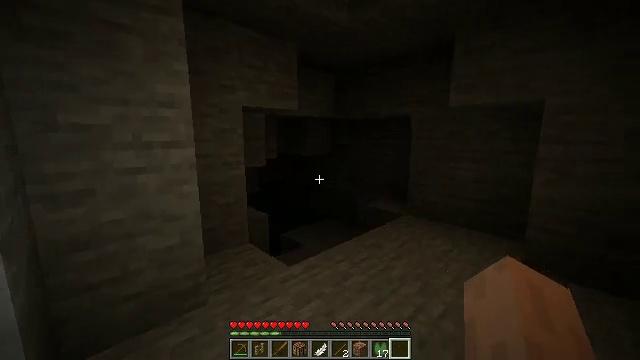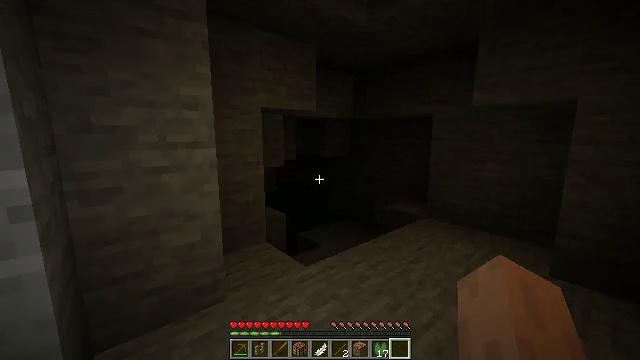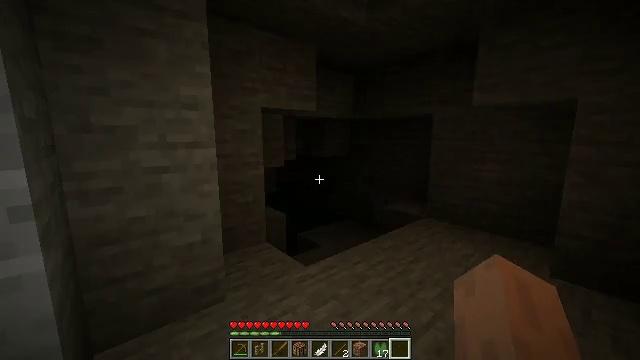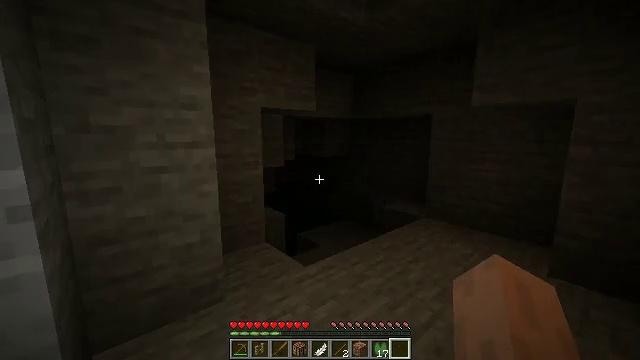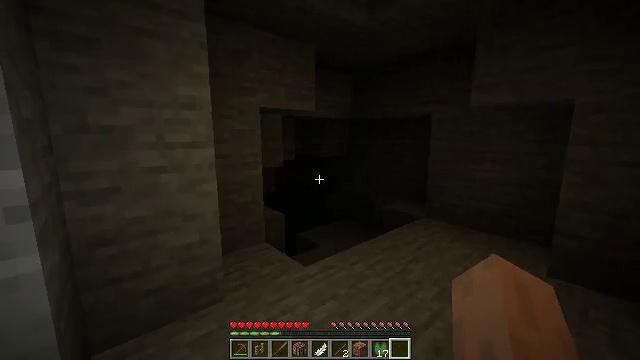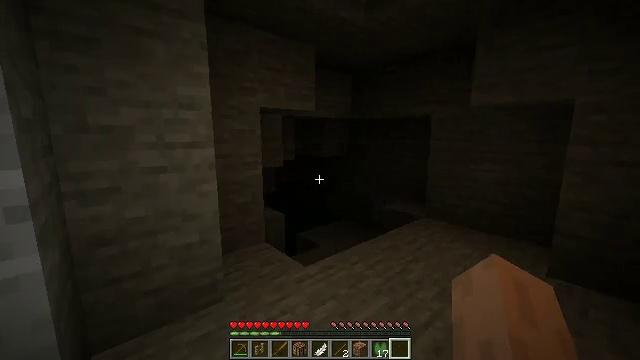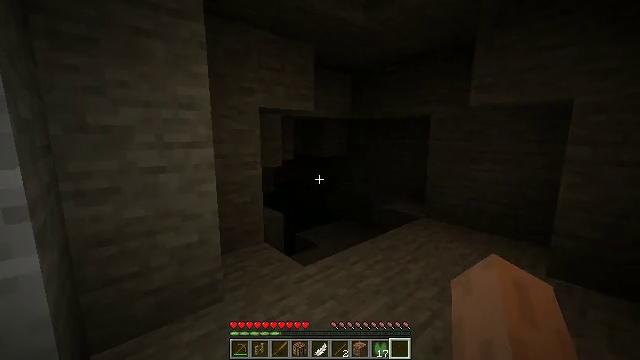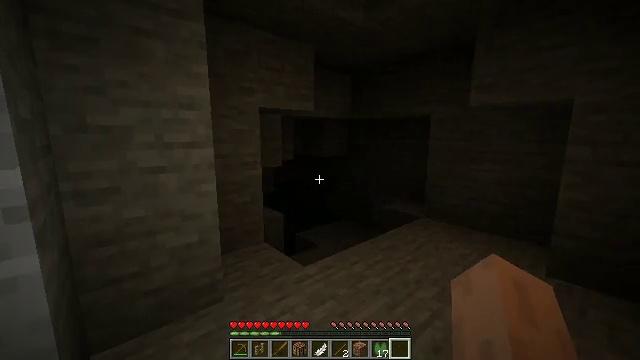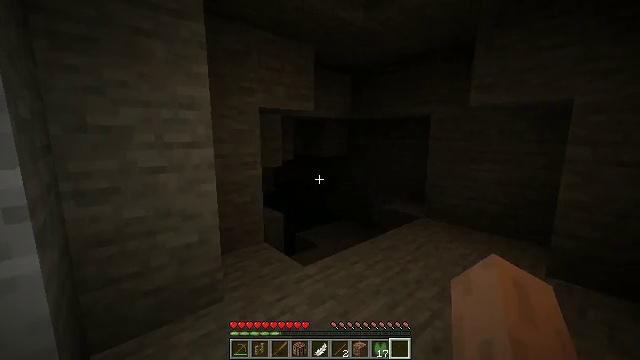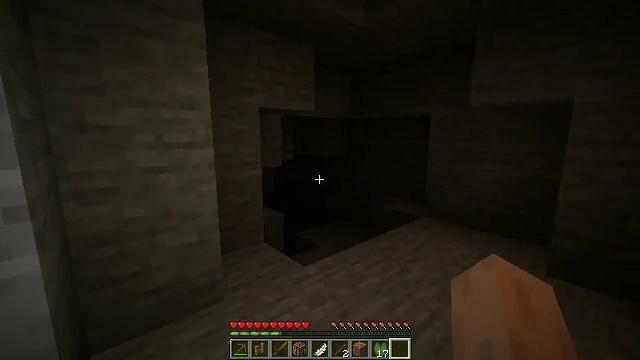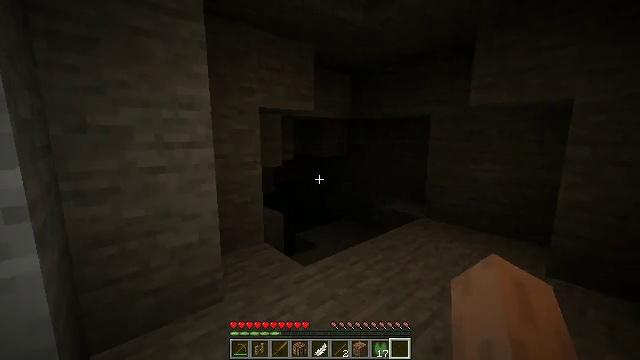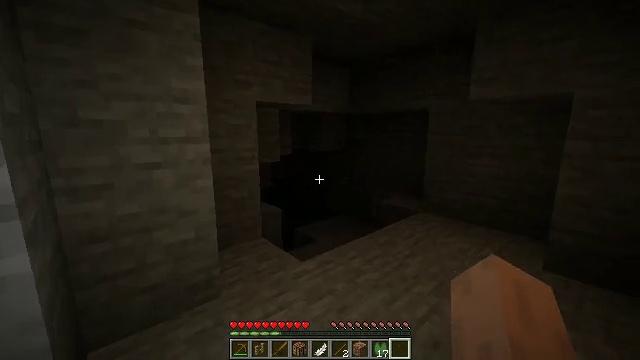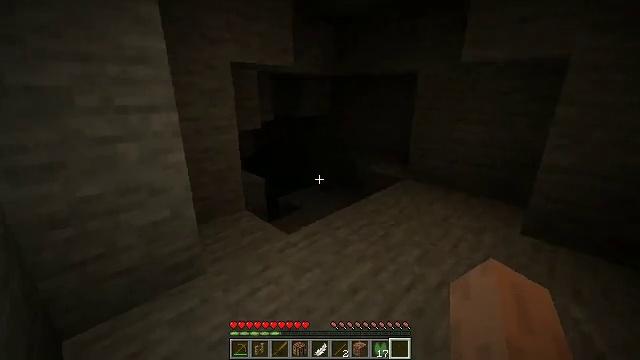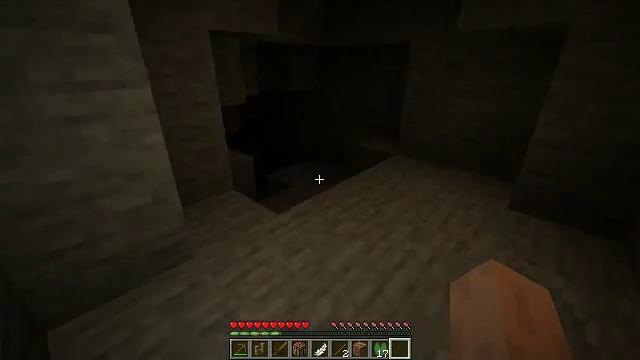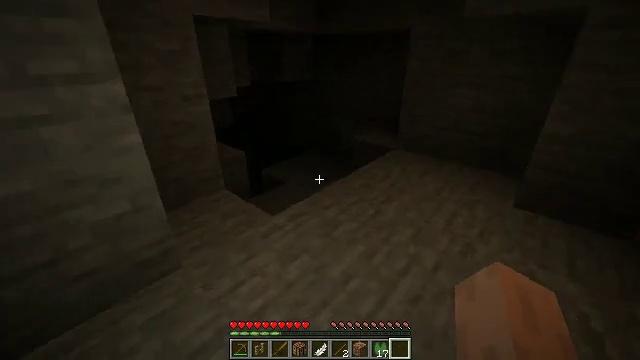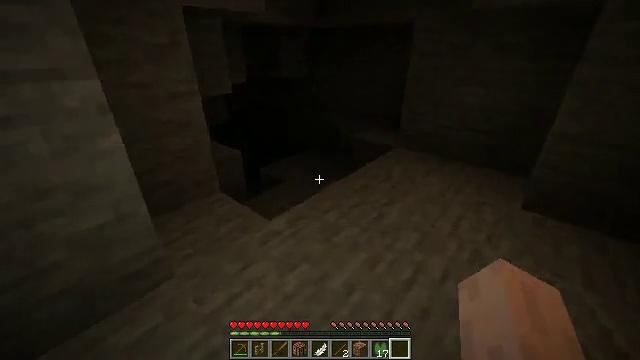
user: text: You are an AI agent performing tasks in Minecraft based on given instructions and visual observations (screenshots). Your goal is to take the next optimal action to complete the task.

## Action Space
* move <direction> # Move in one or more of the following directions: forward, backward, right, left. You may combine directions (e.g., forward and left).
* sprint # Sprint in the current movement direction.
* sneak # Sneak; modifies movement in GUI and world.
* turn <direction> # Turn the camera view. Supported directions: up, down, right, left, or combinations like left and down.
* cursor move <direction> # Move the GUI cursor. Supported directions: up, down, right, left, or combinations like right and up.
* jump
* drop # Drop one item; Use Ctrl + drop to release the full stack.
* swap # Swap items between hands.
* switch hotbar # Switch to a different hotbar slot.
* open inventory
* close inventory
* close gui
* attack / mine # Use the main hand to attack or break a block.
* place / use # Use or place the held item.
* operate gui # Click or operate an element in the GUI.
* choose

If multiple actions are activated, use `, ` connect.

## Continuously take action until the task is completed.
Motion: motion action
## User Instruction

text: Attack the torch to pick it up.
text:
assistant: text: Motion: turn left
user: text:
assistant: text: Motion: no_op
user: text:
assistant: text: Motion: no_op
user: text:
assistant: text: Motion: no_op
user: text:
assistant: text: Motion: no_op
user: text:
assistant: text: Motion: no_op
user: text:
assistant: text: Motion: no_op
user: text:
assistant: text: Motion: no_op
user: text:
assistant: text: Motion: no_op
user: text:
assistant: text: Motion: no_op
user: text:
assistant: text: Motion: move forward, turn down
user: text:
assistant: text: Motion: move forward, turn right and down
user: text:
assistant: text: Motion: move forward, turn right and down
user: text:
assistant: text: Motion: move forward, turn right and down
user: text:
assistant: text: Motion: move forward
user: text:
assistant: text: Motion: move forward
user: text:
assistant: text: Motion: move forward
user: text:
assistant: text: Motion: move forward, turn down
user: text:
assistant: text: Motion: move forward
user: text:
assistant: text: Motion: move forward
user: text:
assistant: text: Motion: move forward
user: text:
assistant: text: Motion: no_op
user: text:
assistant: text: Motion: no_op
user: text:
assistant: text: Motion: no_op
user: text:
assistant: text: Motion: no_op
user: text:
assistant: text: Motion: no_op
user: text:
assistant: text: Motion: no_op
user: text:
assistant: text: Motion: no_op
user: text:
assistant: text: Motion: no_op
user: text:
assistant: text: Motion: turn left